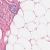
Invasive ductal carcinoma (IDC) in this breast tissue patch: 0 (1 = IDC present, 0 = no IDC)